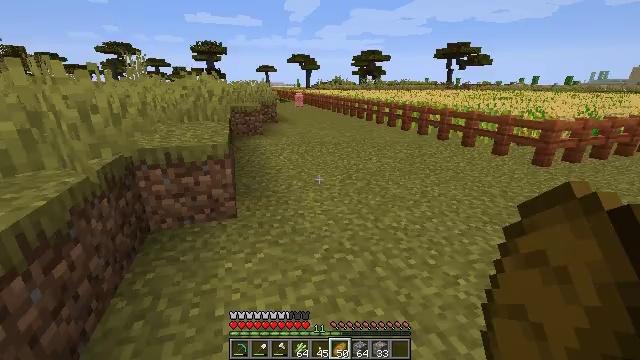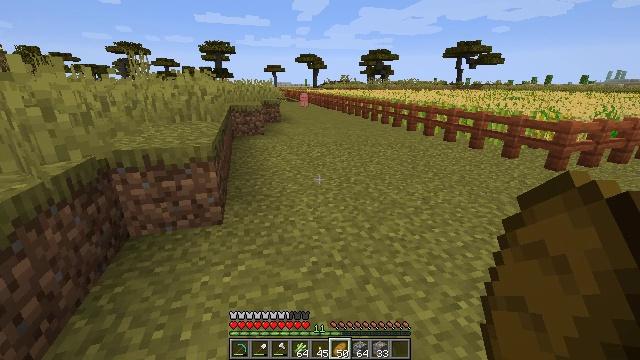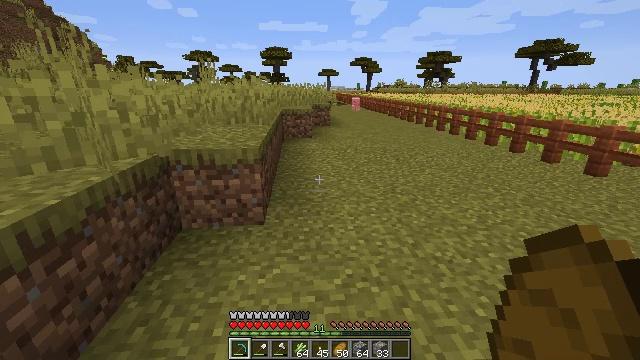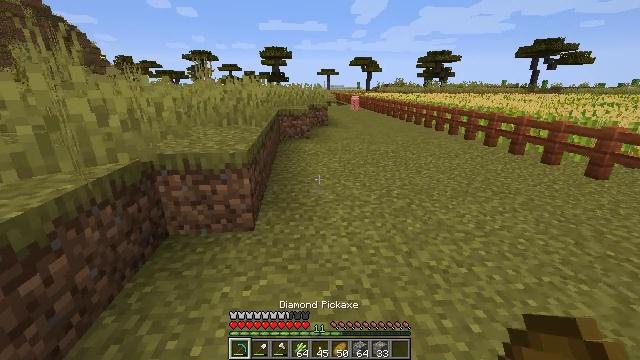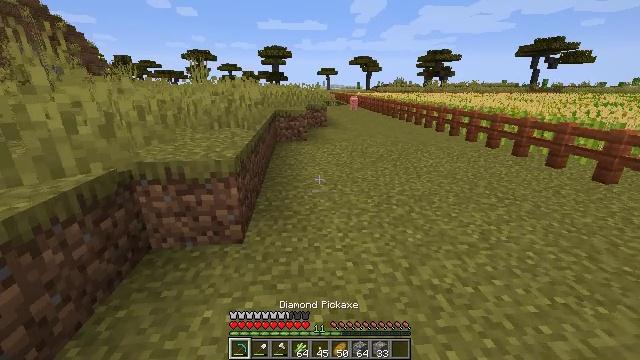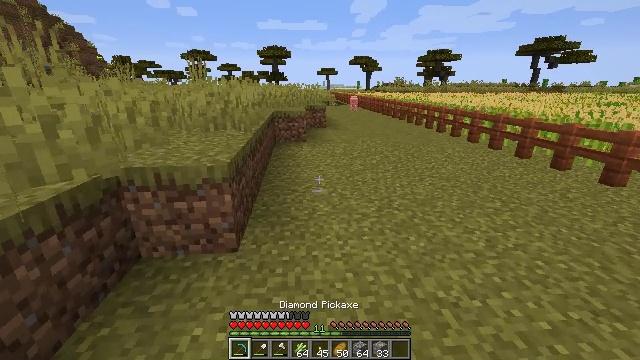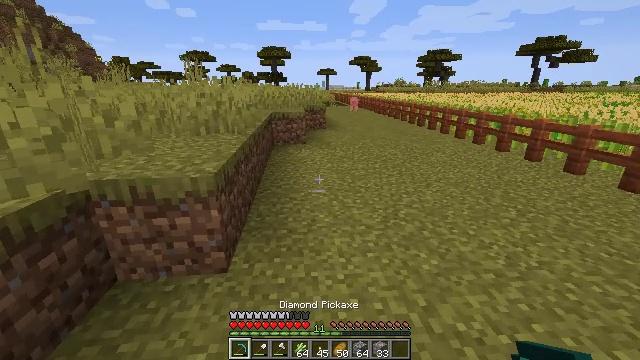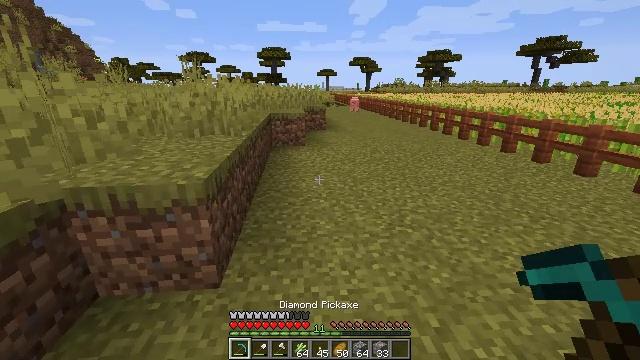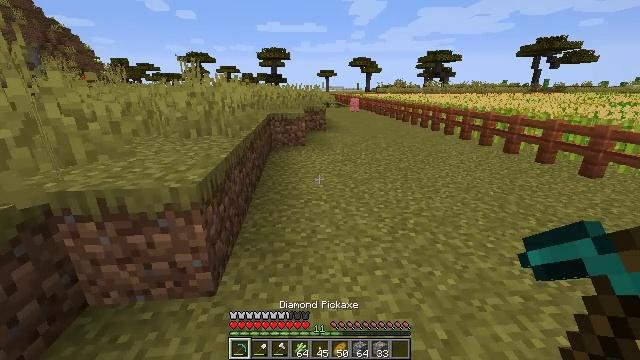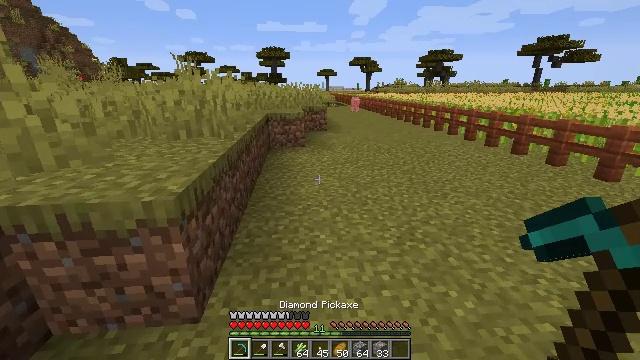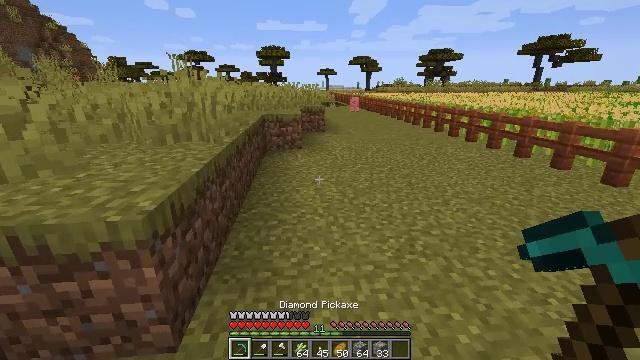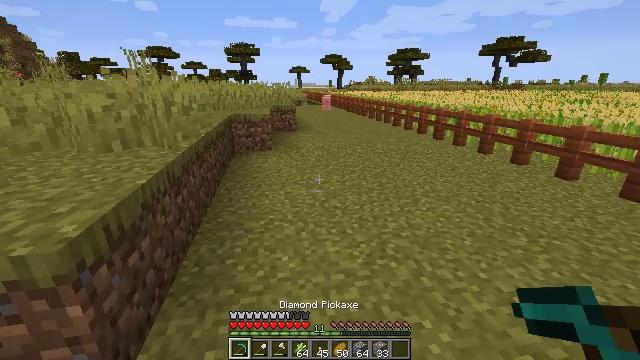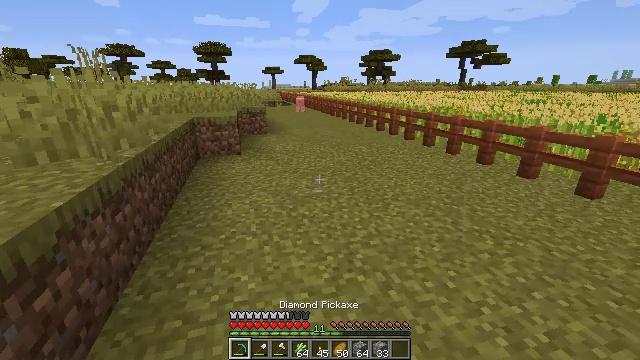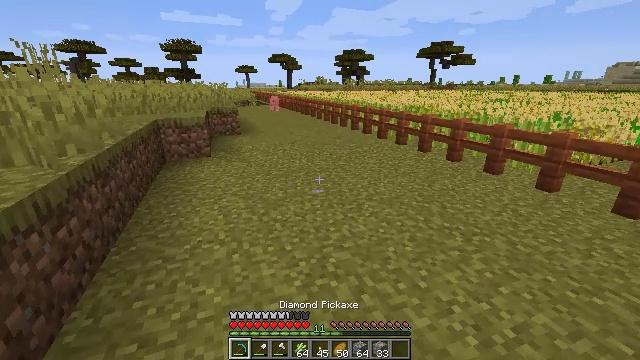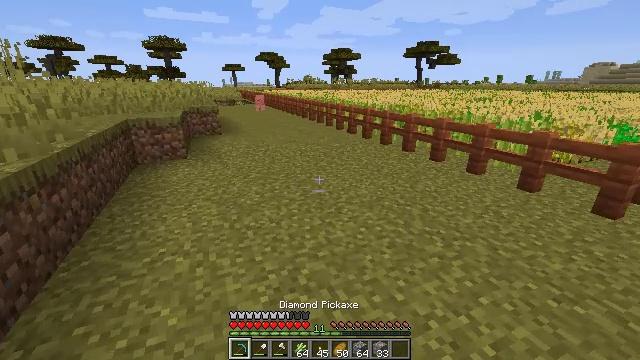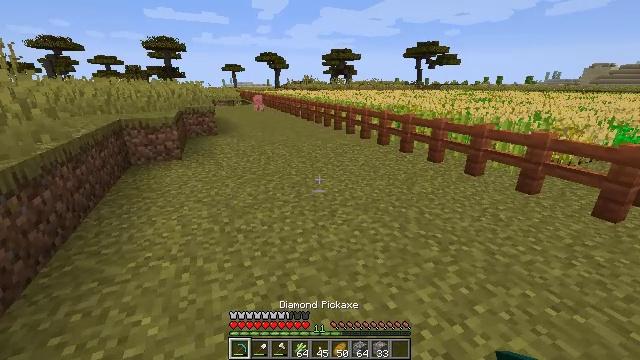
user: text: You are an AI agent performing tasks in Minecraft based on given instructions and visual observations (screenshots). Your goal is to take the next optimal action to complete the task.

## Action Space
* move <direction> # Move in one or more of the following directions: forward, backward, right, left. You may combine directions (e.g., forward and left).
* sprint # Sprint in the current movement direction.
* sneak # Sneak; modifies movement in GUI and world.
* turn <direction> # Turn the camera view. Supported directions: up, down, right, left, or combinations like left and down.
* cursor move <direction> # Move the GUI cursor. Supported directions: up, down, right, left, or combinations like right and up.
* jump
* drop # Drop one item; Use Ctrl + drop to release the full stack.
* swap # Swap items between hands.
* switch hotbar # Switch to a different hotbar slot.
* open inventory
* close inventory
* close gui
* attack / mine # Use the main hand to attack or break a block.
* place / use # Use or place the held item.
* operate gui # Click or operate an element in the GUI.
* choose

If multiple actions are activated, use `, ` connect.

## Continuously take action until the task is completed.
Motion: motion action
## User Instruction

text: Attack the acacia fence to break it.
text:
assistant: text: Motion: move forward and move right
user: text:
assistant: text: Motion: move forward and move right, turn left, switch to hotbar 1
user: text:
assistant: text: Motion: move forward
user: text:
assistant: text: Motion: move forward
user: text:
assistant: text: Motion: move forward
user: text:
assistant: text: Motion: move forward
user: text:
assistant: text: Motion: move forward
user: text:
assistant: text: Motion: move forward
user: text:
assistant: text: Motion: move forward
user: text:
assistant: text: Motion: move forward and move right
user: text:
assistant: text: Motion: move forward and move right, turn right
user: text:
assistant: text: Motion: move forward and move right, turn right
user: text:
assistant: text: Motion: move forward and move right, turn right
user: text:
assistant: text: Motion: move forward and move right, turn right
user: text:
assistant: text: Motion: move forward and move right
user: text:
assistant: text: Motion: move forward and move right
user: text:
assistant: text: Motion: move forward and move right
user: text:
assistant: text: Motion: move forward and move right
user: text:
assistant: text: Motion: move forward and move right
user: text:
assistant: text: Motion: move forward and move right
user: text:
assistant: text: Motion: move forward and move right
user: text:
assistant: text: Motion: move forward and move right, switch to hotbar 2
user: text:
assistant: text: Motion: move forward and move right, turn right, switch to hotbar 2
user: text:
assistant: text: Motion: move forward and move right, turn right, switch to hotbar 2
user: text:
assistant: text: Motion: move forward and move right, turn right and down, switch to hotbar 2
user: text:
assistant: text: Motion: move forward and move right, turn right and down
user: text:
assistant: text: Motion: move forward and move right, turn right and down
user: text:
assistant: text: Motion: move forward and move right, turn right and down
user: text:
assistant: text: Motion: move forward and move right, turn right
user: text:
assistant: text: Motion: move forward and move right